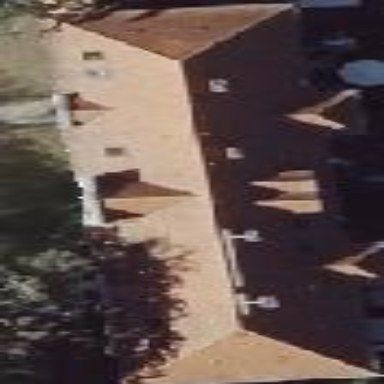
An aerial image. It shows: Gabled roof on building that houses apartments.